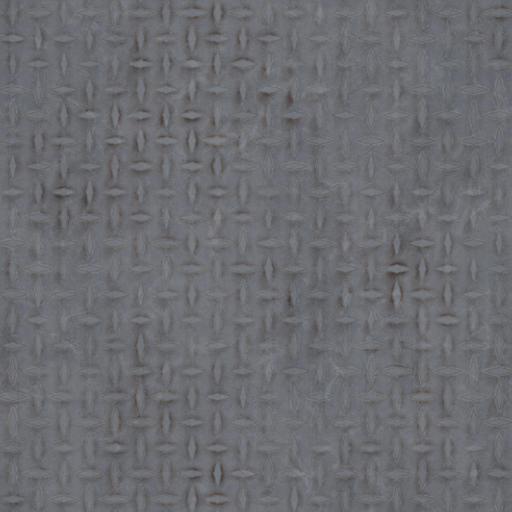
Tags: diamond plate floor industrial metal tread